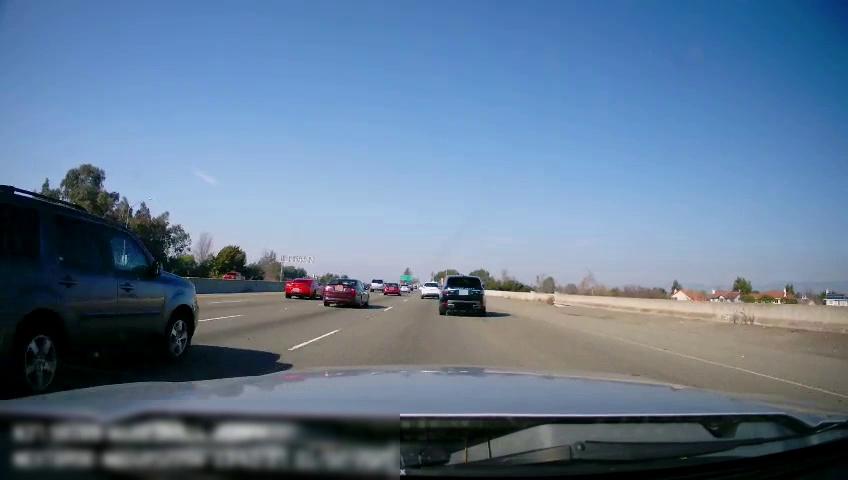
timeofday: Day
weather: Sunny
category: Drivable Space
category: Vehicles | SUV
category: Vehicles | Car
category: Vehicles | Car
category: Vehicles | SUV
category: Vehicles | Car
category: Vehicles | SUV
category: Vehicles | SUV
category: Vehicles | Truck
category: Lanes | Current Lane
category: Lanes | Current Lane
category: Lanes | Alternate Lane
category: Lanes | Alternate Lane